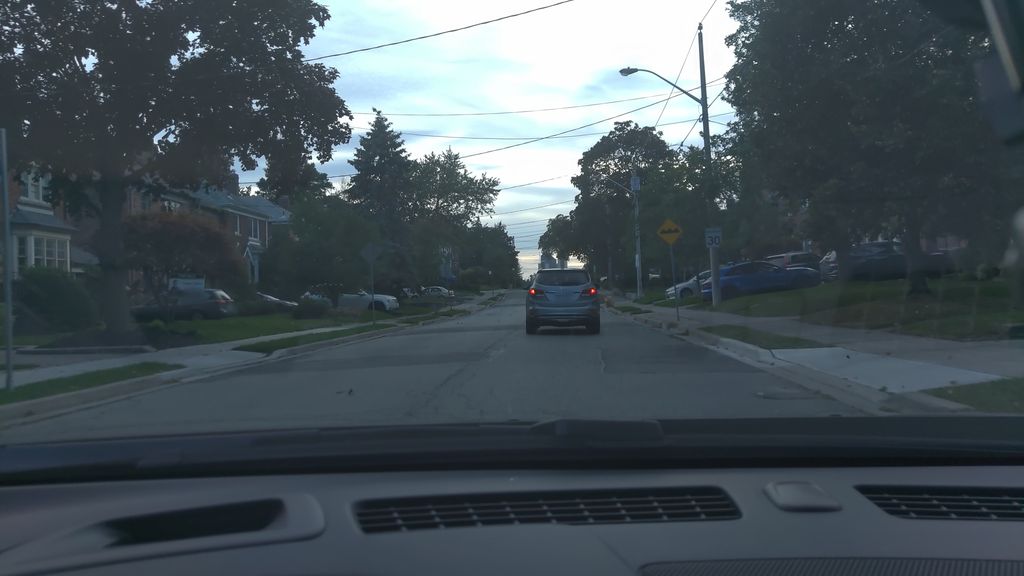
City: toronto